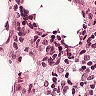
Metastatic tissue present: no